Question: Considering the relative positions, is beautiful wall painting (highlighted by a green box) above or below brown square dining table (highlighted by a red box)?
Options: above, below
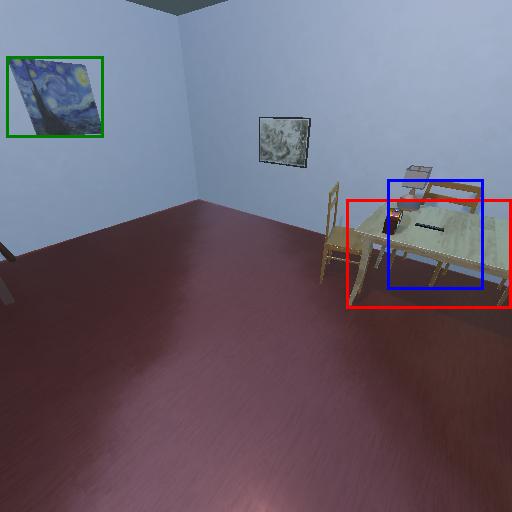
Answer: above